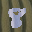
Label: 8